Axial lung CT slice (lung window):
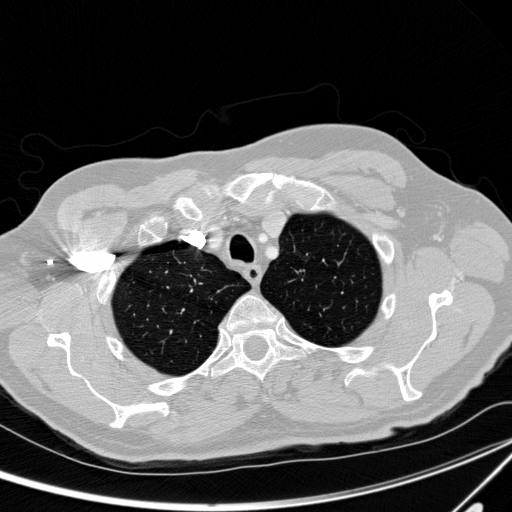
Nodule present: no